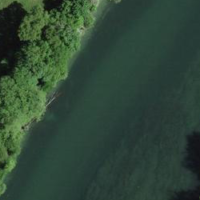
EUNIS habitat code: 15
Species observed at this site:
Allium ursinum
Acer campestre